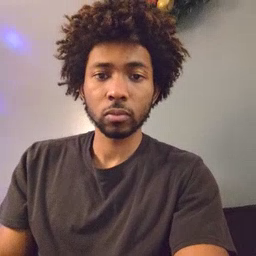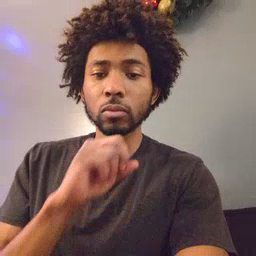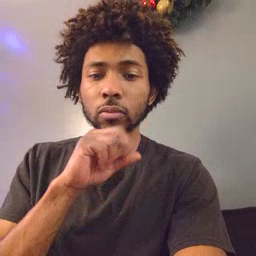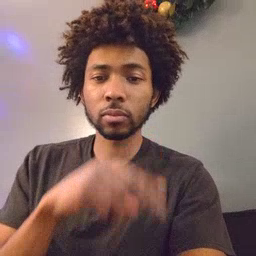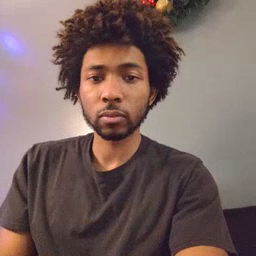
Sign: frog